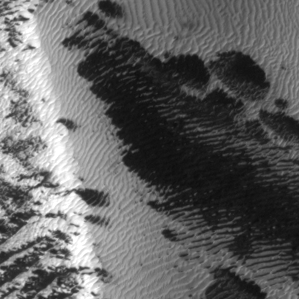
Label: frost